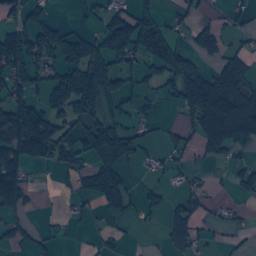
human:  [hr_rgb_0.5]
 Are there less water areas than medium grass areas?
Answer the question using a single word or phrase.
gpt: no

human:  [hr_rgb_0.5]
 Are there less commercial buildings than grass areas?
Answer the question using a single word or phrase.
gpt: yes

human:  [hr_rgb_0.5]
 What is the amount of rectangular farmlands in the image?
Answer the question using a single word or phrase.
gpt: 0

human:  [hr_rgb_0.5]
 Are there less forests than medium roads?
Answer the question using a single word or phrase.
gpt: no

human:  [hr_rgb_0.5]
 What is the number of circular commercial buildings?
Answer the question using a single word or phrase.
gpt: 0

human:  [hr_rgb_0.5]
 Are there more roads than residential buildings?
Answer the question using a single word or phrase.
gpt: no

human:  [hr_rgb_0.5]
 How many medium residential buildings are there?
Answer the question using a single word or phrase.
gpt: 4

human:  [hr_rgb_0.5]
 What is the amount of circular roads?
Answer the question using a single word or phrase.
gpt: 0

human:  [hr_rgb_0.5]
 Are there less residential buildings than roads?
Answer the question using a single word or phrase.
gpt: no

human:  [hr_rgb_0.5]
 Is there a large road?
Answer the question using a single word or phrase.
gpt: no

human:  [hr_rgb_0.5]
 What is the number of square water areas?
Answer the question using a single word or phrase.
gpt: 5

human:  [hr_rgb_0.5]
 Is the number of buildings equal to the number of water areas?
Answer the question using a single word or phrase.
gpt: no

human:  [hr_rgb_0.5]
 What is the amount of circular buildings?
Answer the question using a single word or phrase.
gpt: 1

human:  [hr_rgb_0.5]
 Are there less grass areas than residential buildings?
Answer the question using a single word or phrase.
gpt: yes

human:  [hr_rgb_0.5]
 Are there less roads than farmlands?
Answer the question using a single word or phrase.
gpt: no

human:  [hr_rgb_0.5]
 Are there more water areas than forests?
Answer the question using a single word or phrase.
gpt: no

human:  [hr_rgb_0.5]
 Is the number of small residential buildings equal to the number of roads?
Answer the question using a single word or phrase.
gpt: no

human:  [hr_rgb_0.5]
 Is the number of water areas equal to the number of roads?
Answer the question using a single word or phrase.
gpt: no

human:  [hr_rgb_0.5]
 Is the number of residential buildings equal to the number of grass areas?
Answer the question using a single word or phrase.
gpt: no

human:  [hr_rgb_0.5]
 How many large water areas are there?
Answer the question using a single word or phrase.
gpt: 7

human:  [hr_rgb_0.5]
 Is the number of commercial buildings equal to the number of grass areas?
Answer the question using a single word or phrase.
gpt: no

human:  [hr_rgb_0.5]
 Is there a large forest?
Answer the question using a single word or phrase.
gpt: yes

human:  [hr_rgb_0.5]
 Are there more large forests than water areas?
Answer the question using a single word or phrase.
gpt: yes

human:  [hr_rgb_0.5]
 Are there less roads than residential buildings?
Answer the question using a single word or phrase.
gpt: yes

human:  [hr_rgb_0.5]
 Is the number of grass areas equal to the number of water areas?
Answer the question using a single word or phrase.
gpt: no

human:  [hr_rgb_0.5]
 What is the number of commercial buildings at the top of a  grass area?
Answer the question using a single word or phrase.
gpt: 2

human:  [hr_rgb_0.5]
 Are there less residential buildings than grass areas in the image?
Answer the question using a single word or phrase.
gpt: no

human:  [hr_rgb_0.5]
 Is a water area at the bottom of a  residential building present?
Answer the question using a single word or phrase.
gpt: yes

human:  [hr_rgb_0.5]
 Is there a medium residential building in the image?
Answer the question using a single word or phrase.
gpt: yes

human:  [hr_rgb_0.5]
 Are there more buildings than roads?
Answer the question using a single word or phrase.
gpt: yes

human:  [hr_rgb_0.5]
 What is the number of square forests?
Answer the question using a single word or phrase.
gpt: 1

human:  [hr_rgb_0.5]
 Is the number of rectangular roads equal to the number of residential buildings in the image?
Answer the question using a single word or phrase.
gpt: no

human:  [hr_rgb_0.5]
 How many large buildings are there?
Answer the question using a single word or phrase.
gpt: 0

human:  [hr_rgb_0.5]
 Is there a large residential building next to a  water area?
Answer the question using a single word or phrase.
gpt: no

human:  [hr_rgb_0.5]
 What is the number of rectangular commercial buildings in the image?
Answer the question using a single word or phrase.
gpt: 2

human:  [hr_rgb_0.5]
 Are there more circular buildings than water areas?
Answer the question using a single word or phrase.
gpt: no